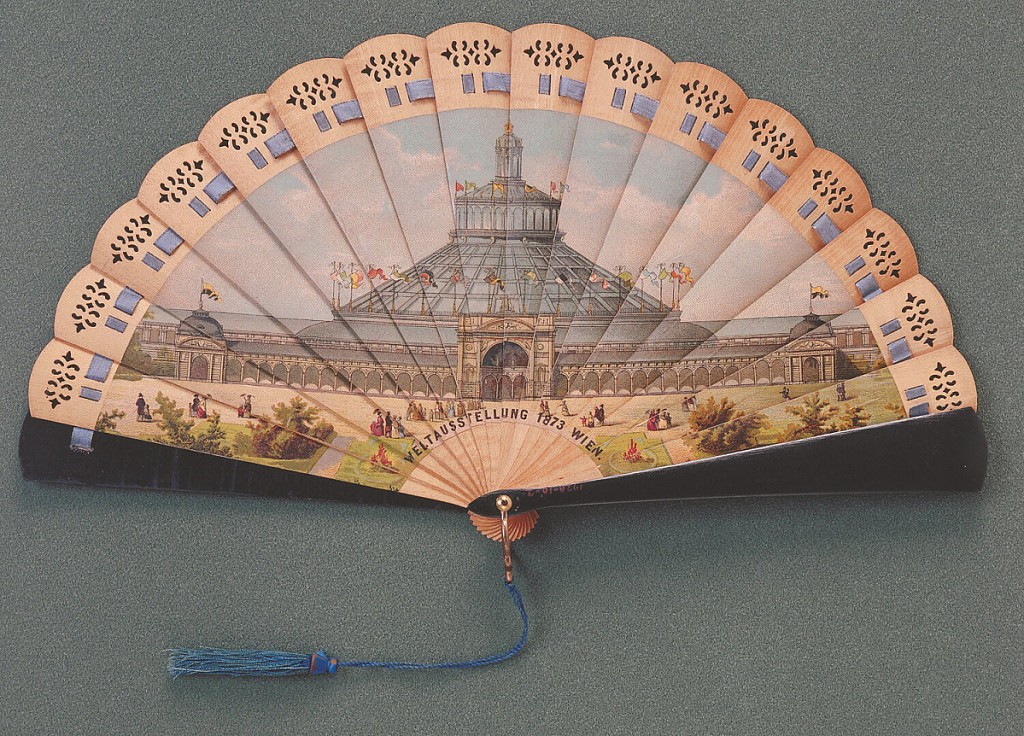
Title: Brisé fan
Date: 1873
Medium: Wood sticks with applied chromolithograph on paper; silk ribbon and tassel
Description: Brisé fan with pierced wood sticks, threaded with blue silk ribbon and with a blue silk tassel.  On the obverse, a chromolithograph is pasted onto the sticks.